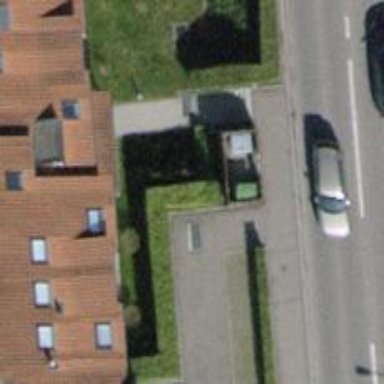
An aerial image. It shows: Hedge acting as barrier.